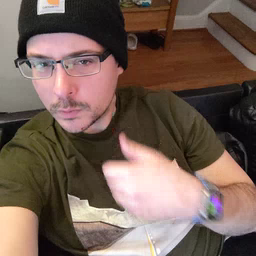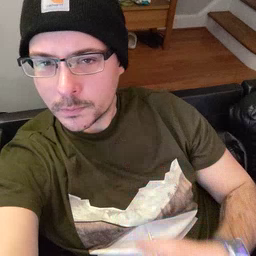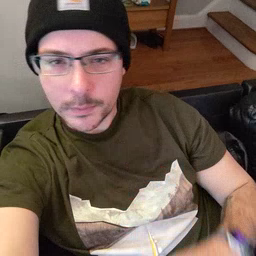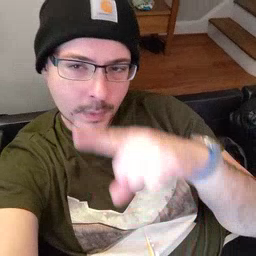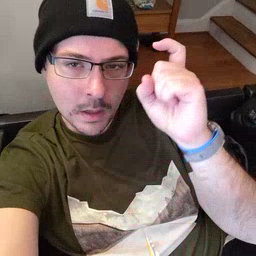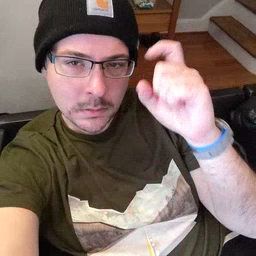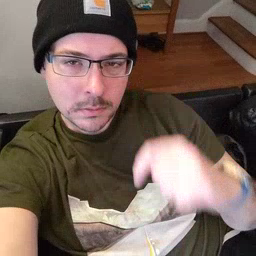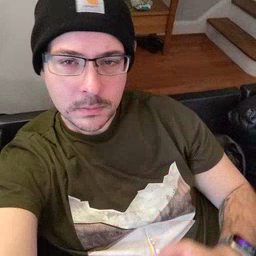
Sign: because